Field crop: maize
Growth stage: 2
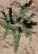
Species: atriplex